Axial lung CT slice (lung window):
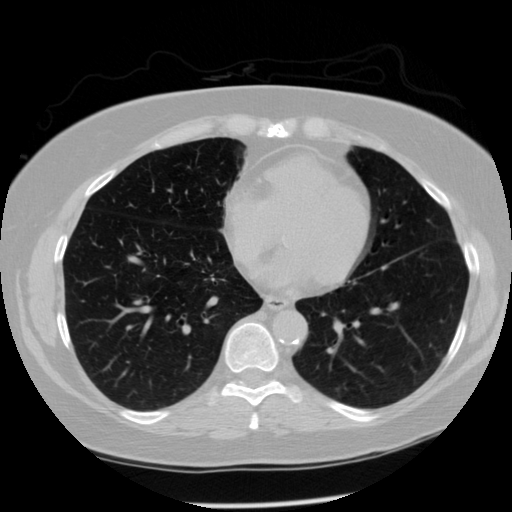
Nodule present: no